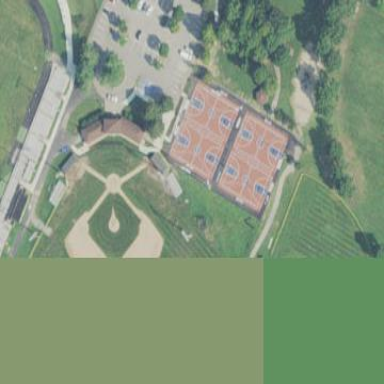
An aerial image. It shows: Tennis court on pitch.